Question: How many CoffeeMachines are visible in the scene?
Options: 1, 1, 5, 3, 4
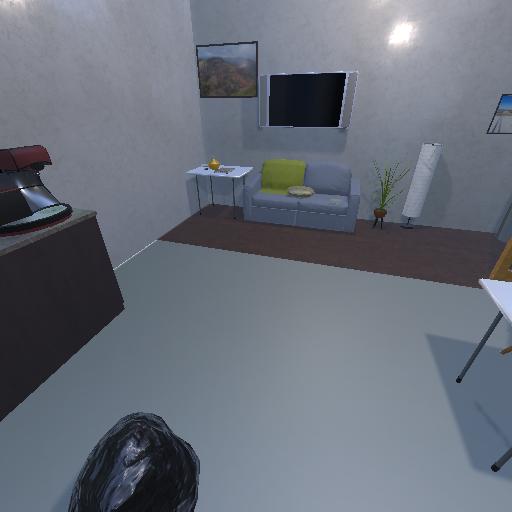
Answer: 1